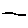
Label: line